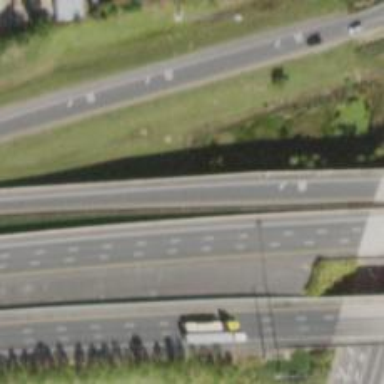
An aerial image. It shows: Asphalt motorway link.